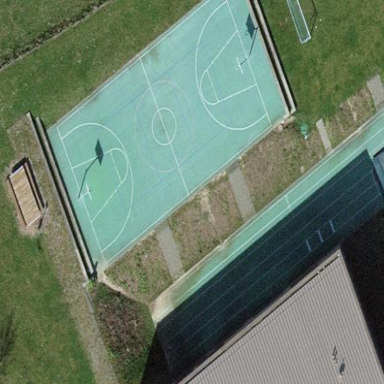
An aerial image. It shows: Basketball court in the leisure land pitch.